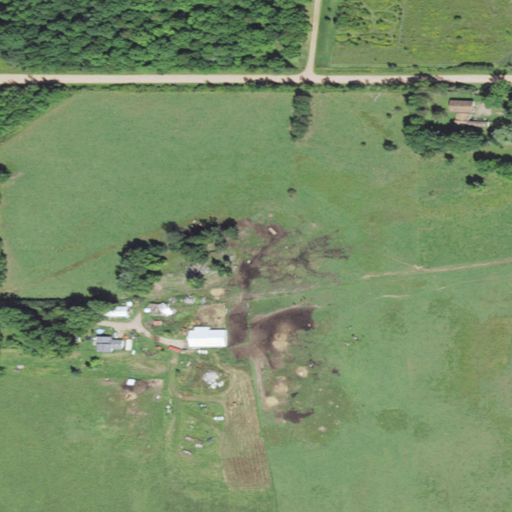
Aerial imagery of mountain in Wisconsin named Rock Hill containing pasture, cultivated crops, open development, deciduous forest, low intensity development, and medium intensity development